Brain MRI, t2w sequence, axial 2D slice.
Patient: age 33, sex M, weight 90 kg, height 1.9 m
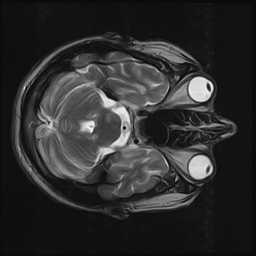